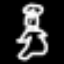
Label: angel